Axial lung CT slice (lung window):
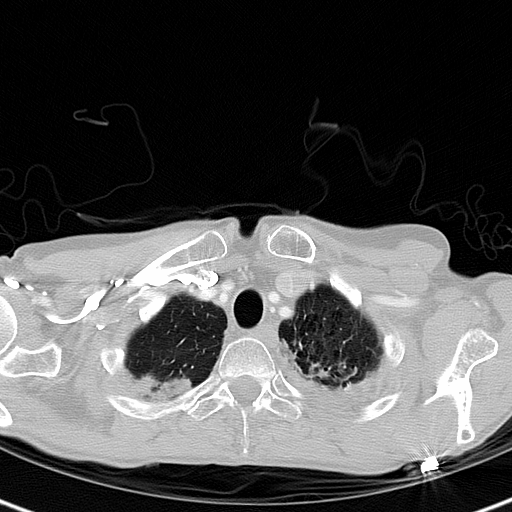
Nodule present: no